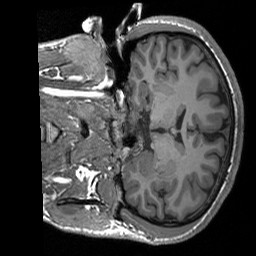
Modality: T1w
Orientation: coronal
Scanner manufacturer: siemens
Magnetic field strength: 3 T
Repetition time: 1.76 s
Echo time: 0.0022 s